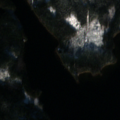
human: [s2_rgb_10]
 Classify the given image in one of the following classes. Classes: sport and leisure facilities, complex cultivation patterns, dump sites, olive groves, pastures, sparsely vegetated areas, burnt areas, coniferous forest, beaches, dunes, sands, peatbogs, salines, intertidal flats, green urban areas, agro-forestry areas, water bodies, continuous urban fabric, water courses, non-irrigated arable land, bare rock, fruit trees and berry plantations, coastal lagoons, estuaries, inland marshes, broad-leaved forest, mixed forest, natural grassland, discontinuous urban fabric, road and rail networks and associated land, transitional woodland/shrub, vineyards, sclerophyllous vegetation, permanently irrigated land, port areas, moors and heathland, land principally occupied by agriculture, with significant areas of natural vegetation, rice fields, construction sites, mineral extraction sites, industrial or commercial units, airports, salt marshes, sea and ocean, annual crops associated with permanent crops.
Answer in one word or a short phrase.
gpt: coniferous forest, mixed forest, water bodies